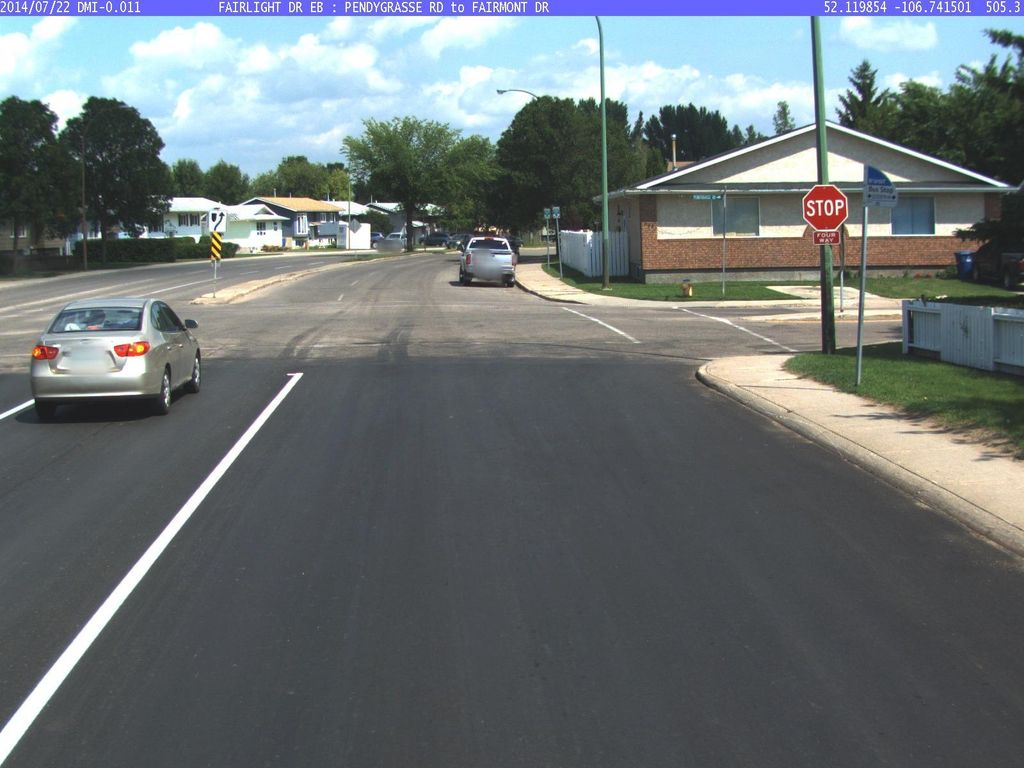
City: saskatoon